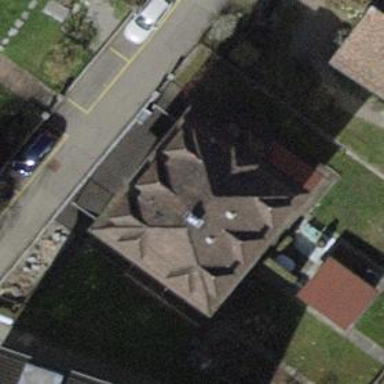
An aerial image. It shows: Residential building with mansard roof.